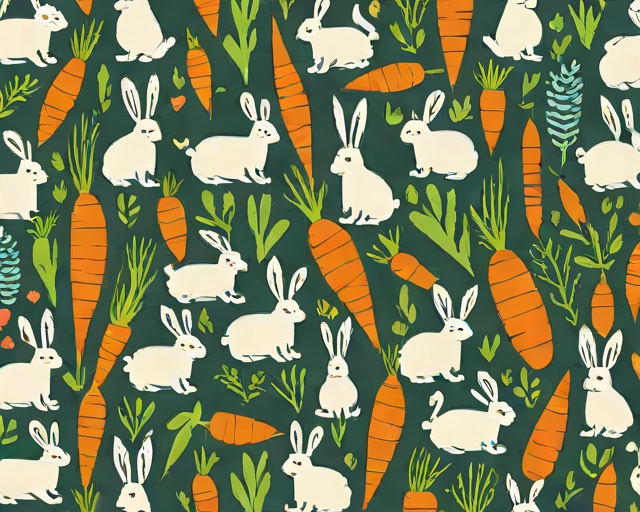
Category: Easter